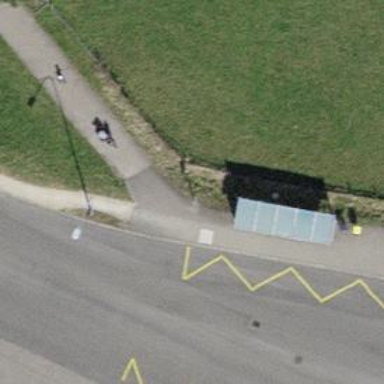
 serving as platform for public transportation."